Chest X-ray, PA view. Patient: 36 years old, sex F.
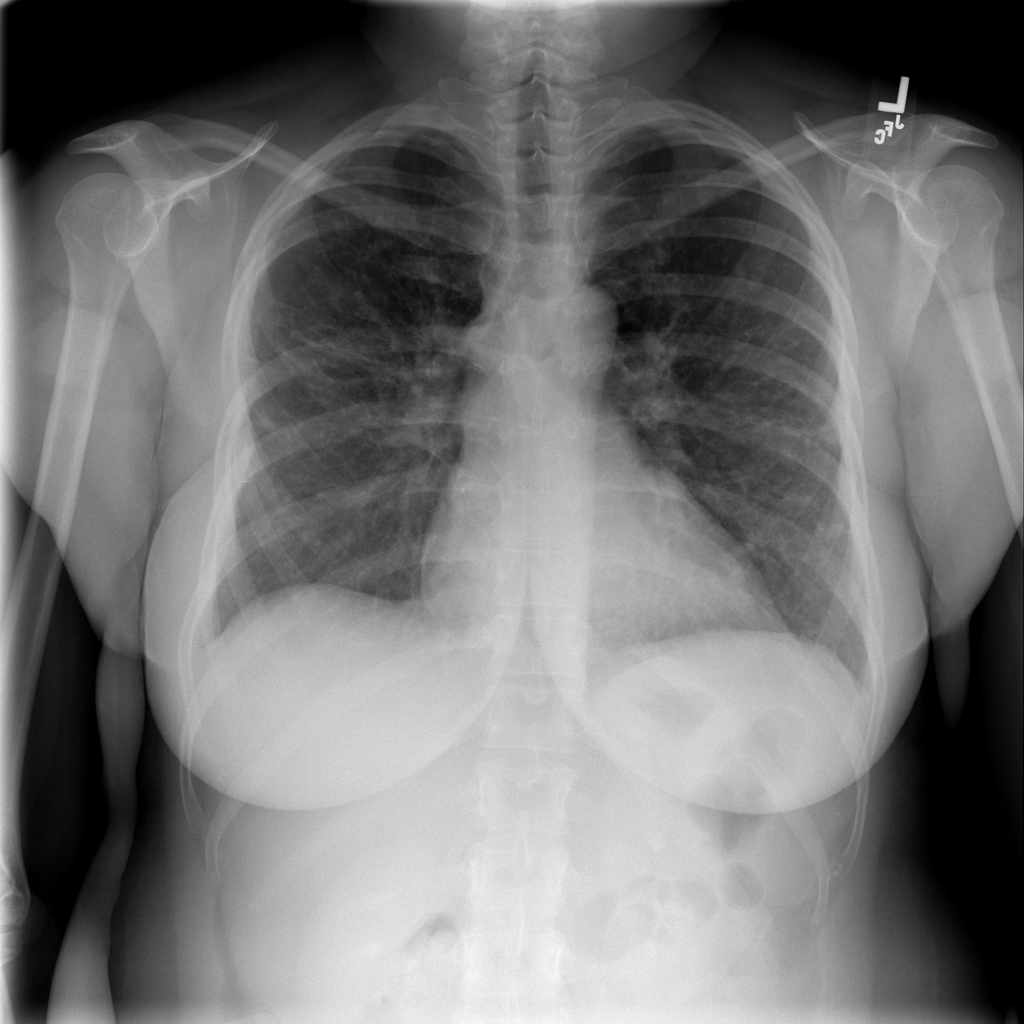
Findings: No Finding